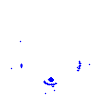
Particle: electron